Field crop: maize
Growth stage: 1
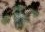
Species: chenopodium